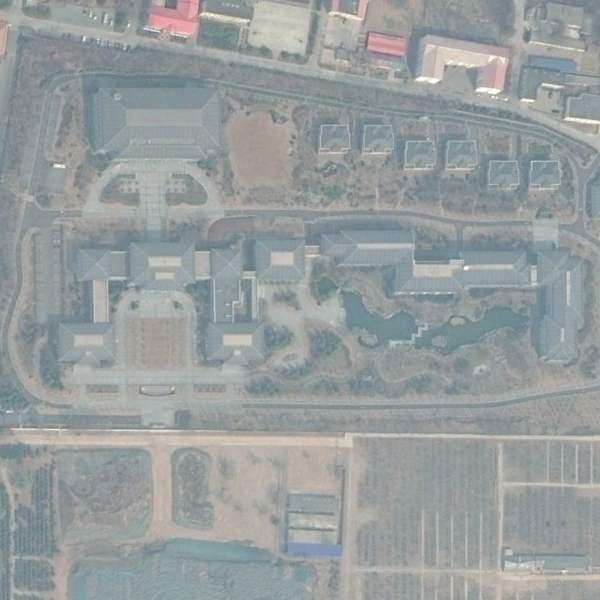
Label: Resort